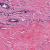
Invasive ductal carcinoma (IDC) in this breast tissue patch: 0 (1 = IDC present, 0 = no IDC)